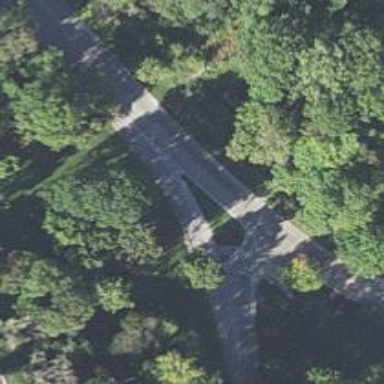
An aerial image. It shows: Zebra crossing on the road.